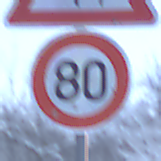
Verkehrszeichen: Geschwindigkeit80
Zusatzzeichen oben: KinderLinks
Umgebung: Outdoor, Nature
Tageszeit: Midday
Wetter: Overcast
Licht: Natural
Jahreszeit: Winter
Kontrast: LowContrast